Interaction volume radius: 10 \u00c5
Interaction volume height: 10 \u00c5
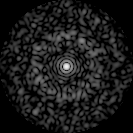
Disorder parameter: 0.8489